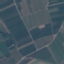
Land use / land cover: PermanentCrop